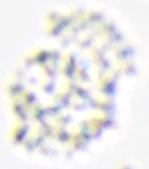
Label: Phaeocystis